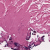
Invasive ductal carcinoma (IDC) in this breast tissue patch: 0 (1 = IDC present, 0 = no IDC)